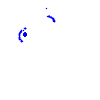
Particle: kaon